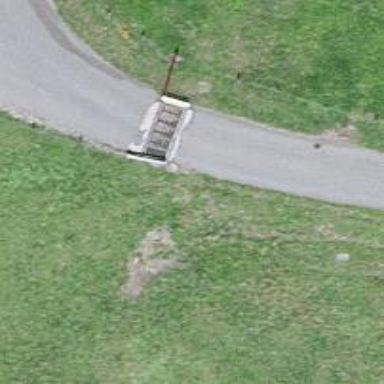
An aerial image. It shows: Cattle grid barrier.